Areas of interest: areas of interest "Theater"
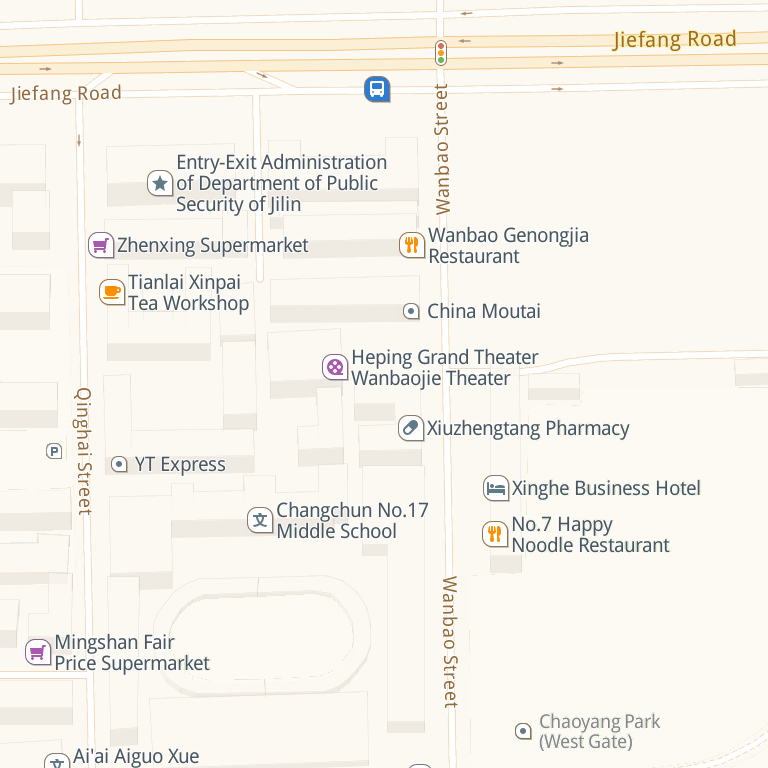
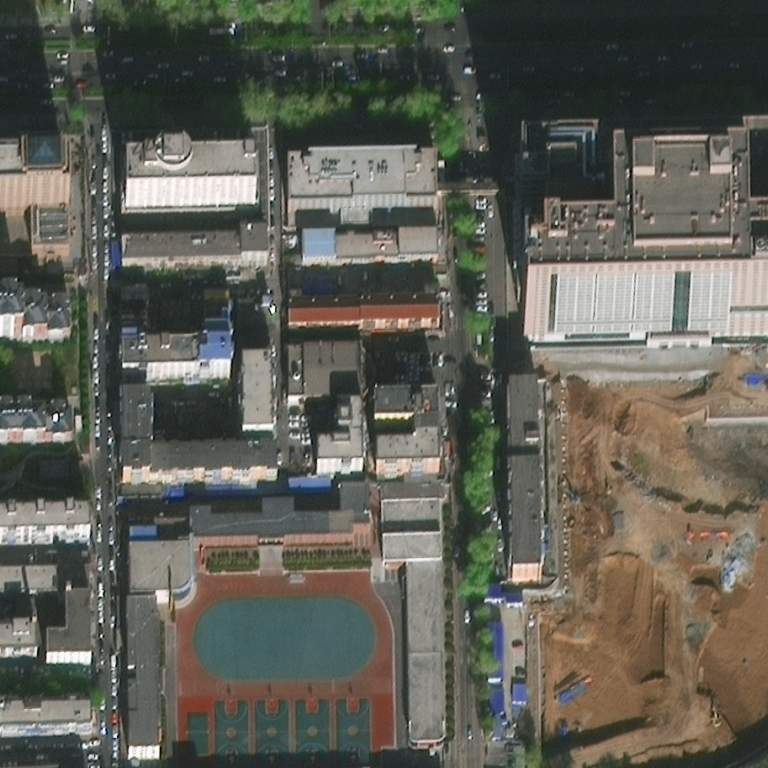